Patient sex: M
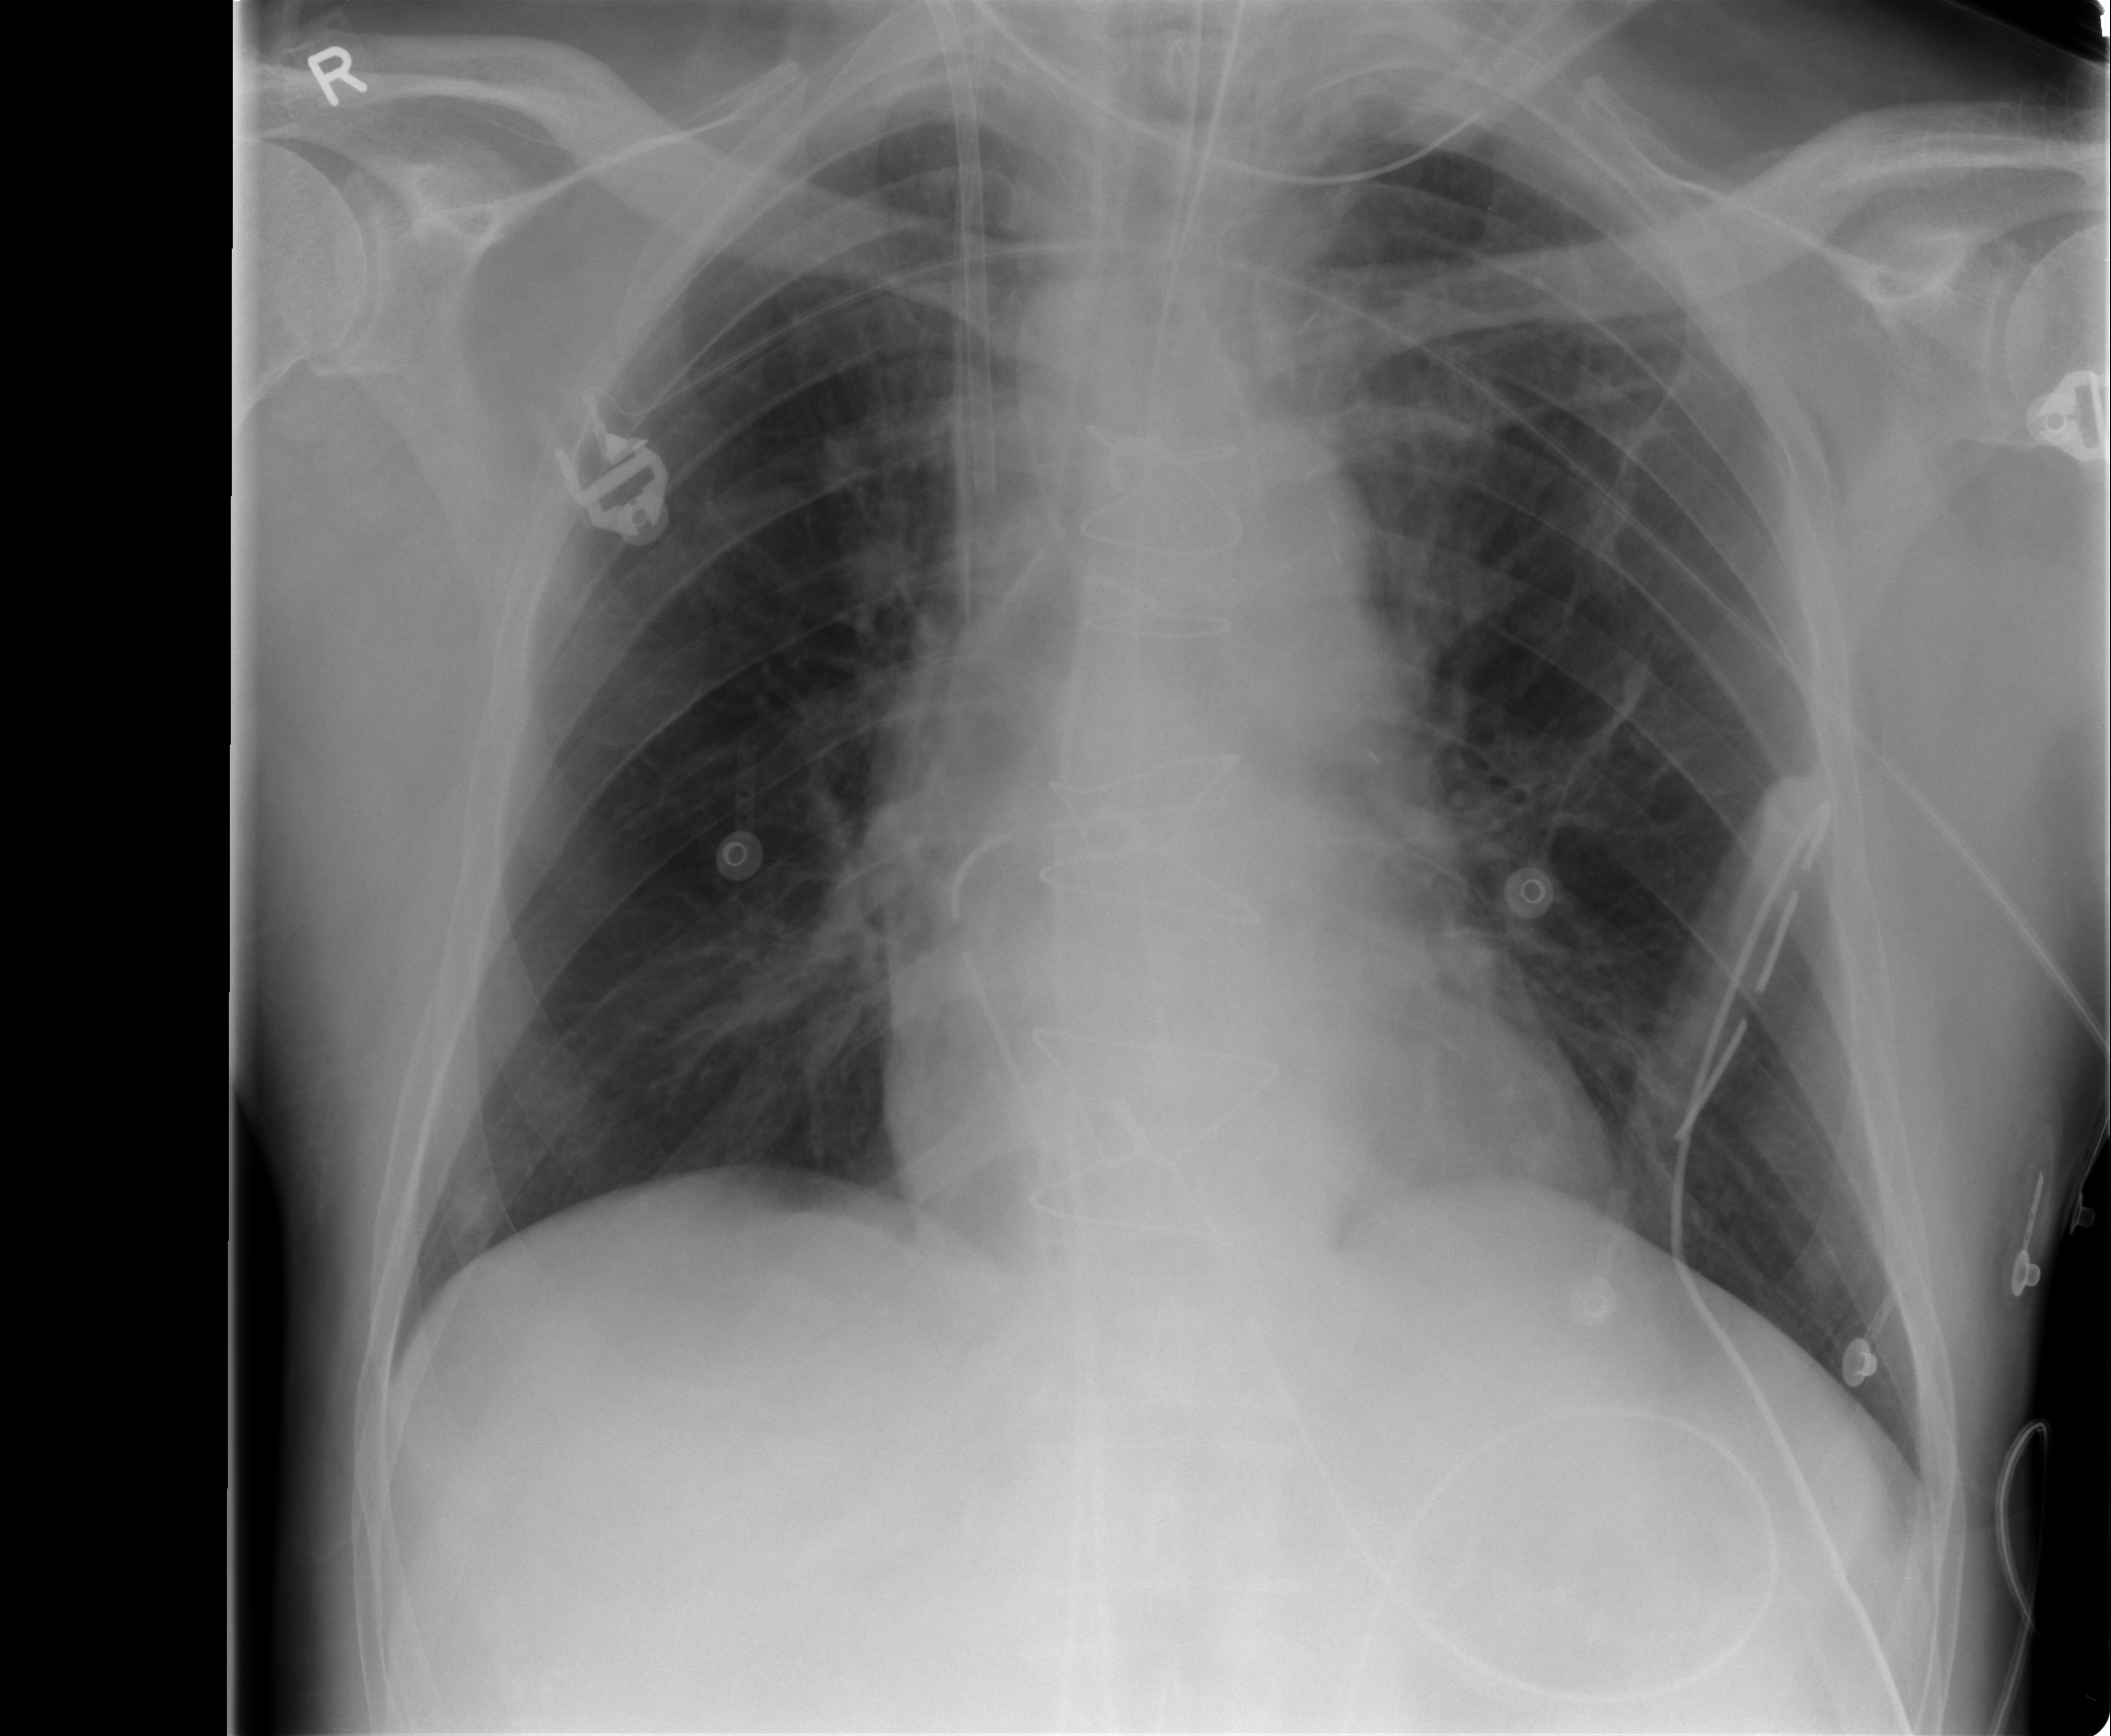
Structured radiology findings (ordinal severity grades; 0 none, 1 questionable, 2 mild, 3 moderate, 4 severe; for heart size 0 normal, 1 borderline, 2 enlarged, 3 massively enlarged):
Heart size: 0
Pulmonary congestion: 0
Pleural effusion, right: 0
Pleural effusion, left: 0
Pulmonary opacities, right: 0
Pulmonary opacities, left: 0
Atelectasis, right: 0
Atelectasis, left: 2